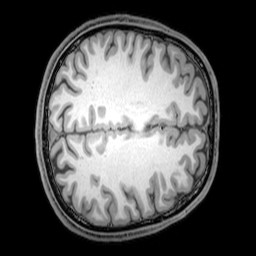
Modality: T1w
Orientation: axial
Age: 24
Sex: male
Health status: healthy
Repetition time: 0.081 s
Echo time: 0.037 s